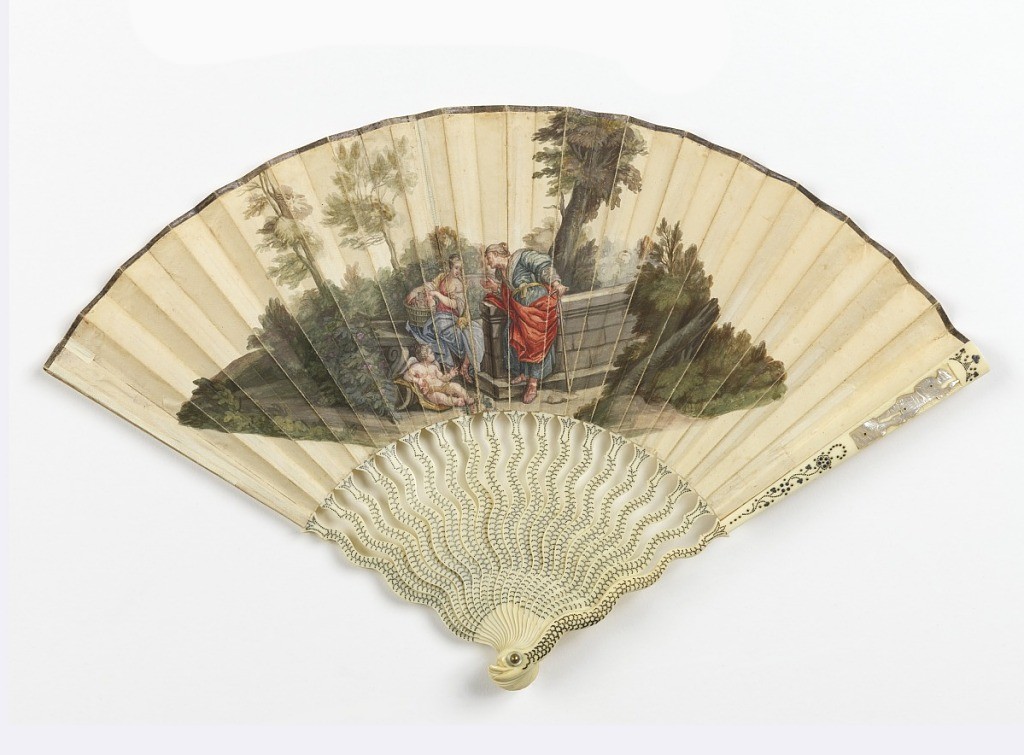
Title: Pleated fan
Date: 1730–40
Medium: Painted paper leaf, carved ivory sticks with inlaid metal pins and mother-of-pearl
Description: Pleated fan with a gouache painted paper leaf showing the story of Vertumnus and Pomona by the well, with a putto reclining nearby. The ivory sticks are carved like a swimming dolphin with scales of silvered piqués. The guards have applied figures of soldiers in mother-of-pearl.